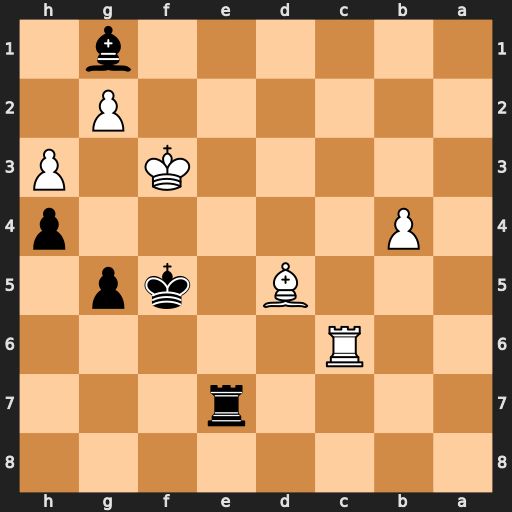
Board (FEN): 8/4r3/2R5/3B1kp1/1P5p/5K1P/6P1/6b1
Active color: b
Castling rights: -
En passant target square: -
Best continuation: Re3#